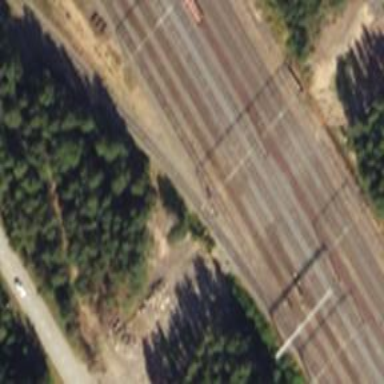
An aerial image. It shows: Railway signal.